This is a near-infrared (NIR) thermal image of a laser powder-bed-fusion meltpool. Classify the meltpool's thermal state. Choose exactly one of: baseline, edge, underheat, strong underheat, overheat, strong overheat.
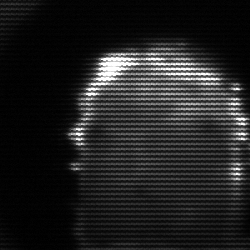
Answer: baseline